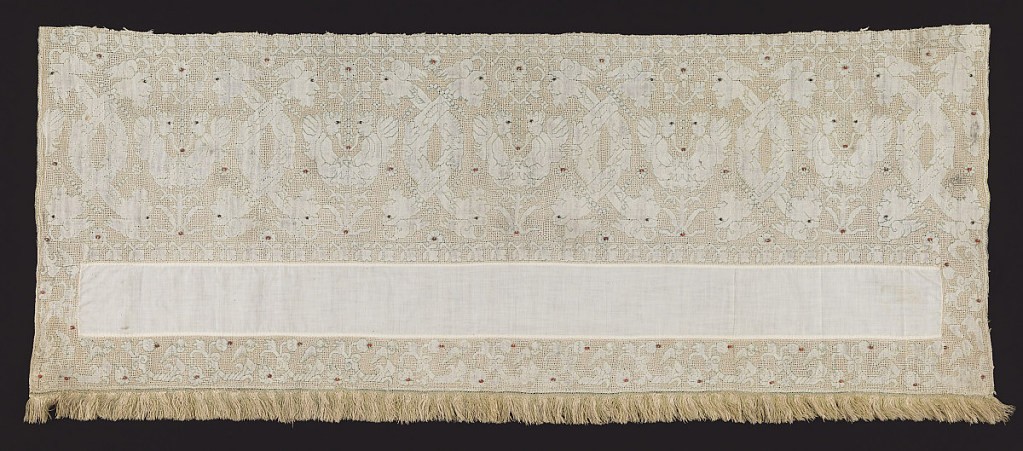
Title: Border
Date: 16th–17th century
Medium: silk embroidery, linen foundation, glass beads Technique: embroidered using double running and overcasting stitches with deflected element work on plain weave foundation
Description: Linen border with silk fringe on one long edge, completely covered with deflected element embroidery in yellow silk. The pattern areas are reserved in the linen ground fabric, along with one long rectangle reserved as if for an inscription. Paired confronted cherubs alternate with interlocking branches terminating in human heads at both ends. All motifs are outlined in green silk; black beads for eyes; red beads as centers of rosettes.